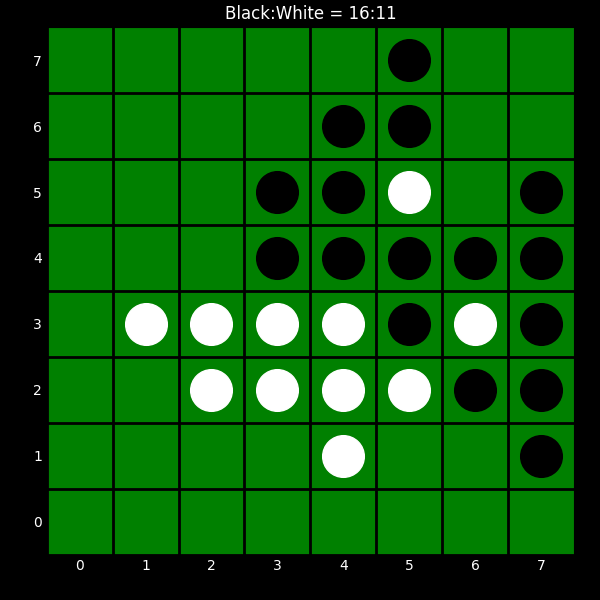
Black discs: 16
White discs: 11